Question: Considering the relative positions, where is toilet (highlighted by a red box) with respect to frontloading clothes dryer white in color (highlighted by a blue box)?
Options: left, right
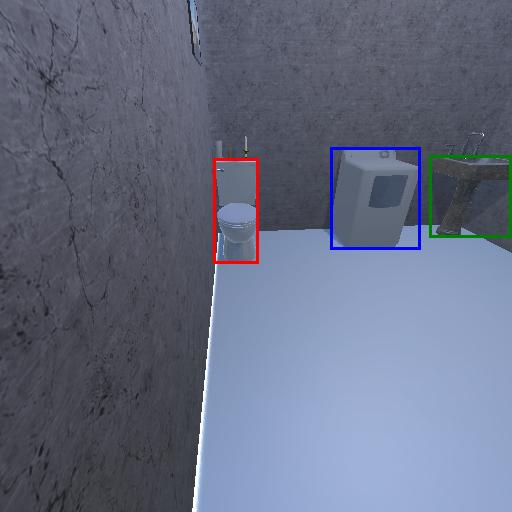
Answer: left